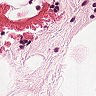
Metastatic tissue present: no